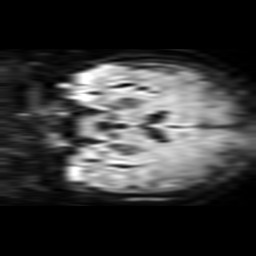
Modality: TRACE
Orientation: coronal
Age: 69
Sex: male
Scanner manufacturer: philips
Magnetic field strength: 3 T
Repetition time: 3.334 s
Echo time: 0.076 s